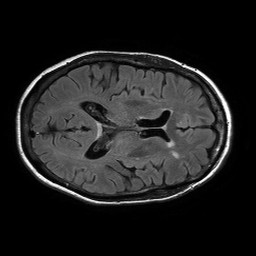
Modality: FLAIR
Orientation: axial
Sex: female
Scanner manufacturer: philips
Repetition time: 11 s
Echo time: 0.125 s